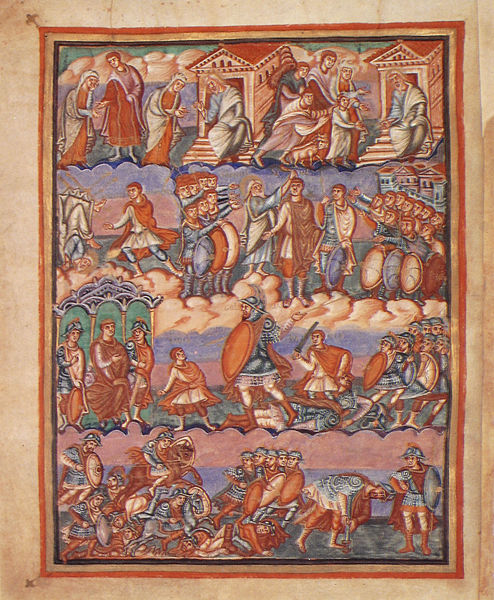
Titel: Bibel von  St. Paul (S. Paolo fuori la mura)
Standort: Herkunftsort: Reims (EU - F)
Institution: Rom, Bibliothek von San Paolo
Schlagwörter: blau, himmel, kampf, kämpfer, rot, architektur, geschichte, krieg, könig, soldaten, soldat, ritter, mittelalter, fresko, legionär, heiligenvita, angrief